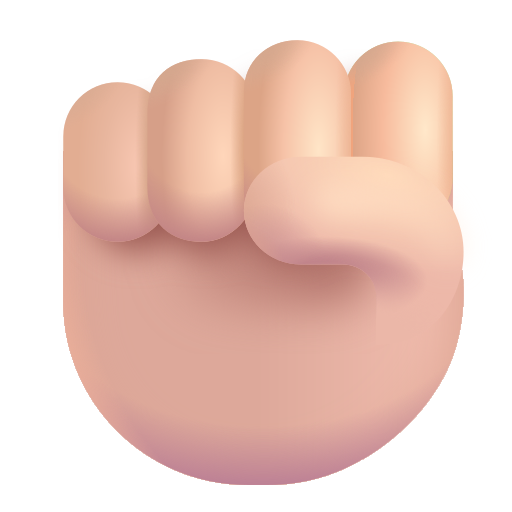
raised fist color light